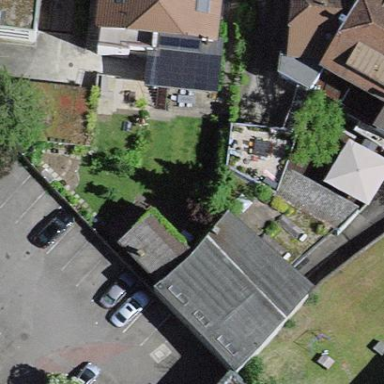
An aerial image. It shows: Group of garages.